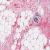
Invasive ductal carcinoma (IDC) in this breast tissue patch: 0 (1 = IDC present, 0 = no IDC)